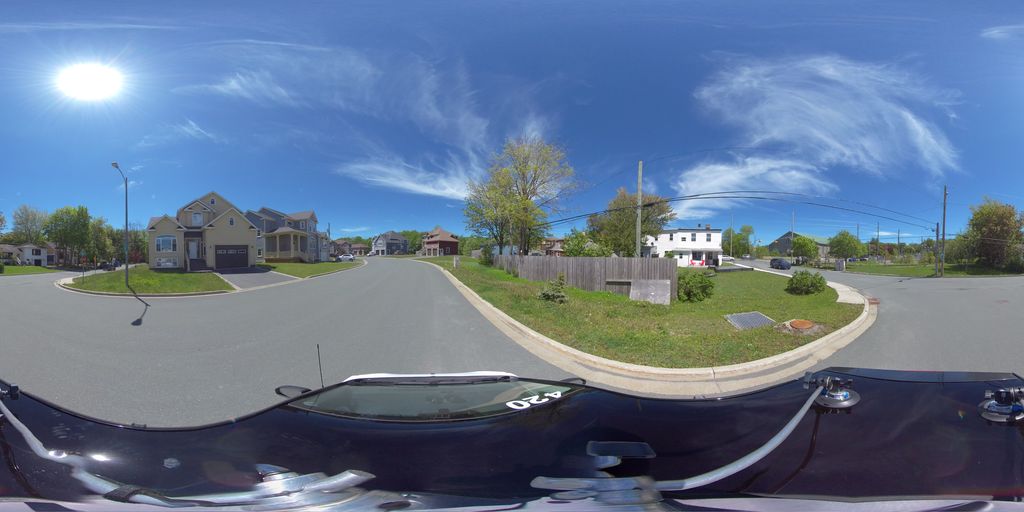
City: st_johns